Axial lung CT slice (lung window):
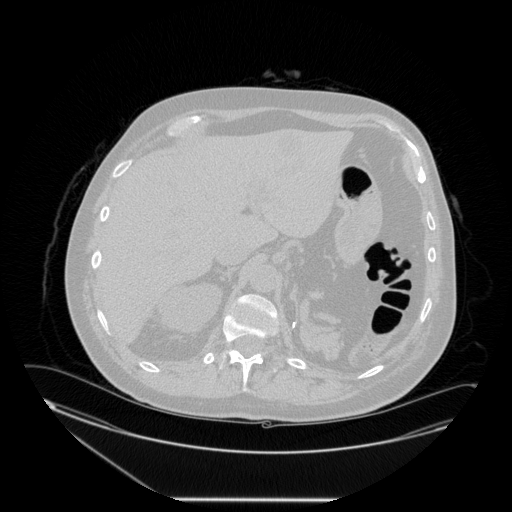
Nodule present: no